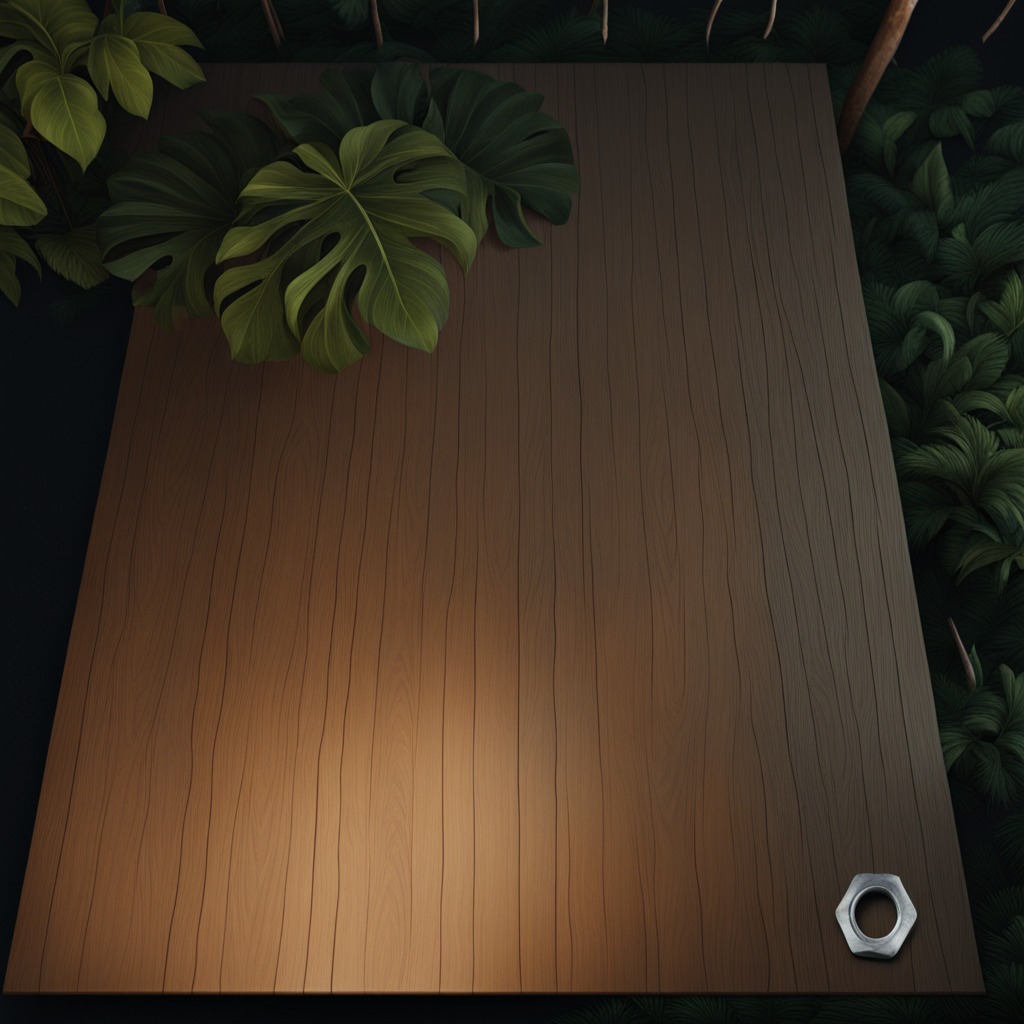
A metal nut is lying on a wooden table inside a jungle field workshop tent at night dim ambient light soft shadows worn but